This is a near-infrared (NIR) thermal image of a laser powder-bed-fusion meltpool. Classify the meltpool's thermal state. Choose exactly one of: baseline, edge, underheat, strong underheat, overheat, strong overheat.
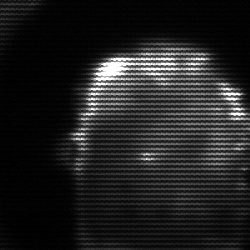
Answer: baseline